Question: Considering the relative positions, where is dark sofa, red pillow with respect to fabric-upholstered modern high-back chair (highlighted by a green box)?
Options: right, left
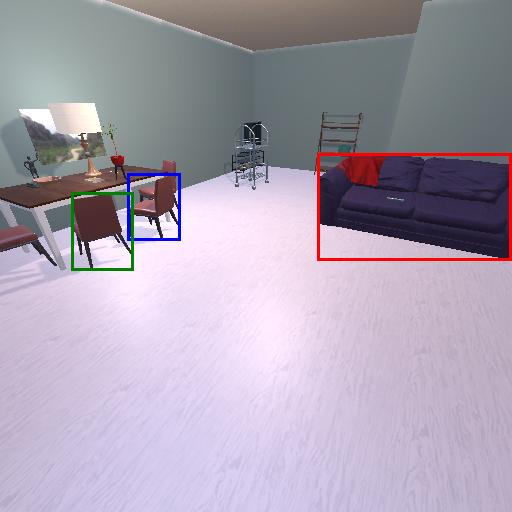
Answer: right